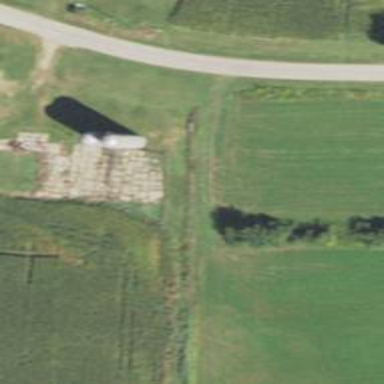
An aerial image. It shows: Silo.